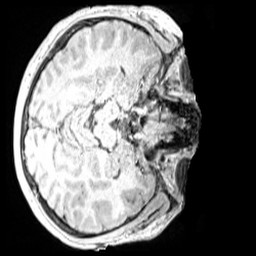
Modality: MP2RAGE
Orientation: axial
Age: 11
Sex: male
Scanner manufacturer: siemens
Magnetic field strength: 3 T
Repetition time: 4 s
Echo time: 0.00299 s